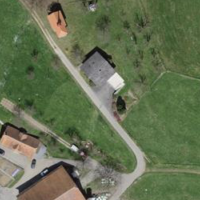
EUNIS habitat code: 52
Species observed at this site:
Trifolium pratense